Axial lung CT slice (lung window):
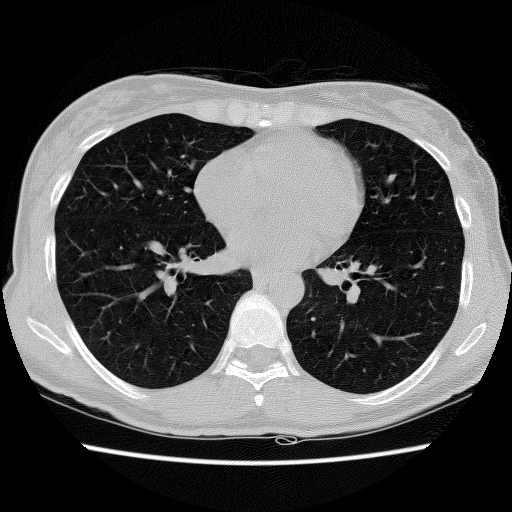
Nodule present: no